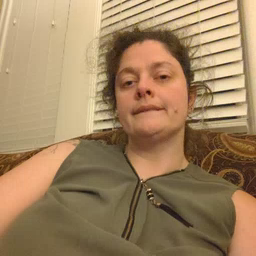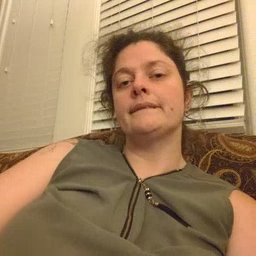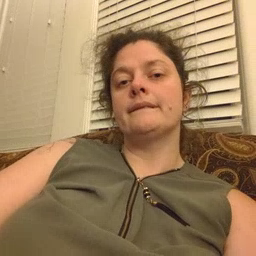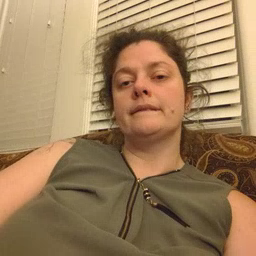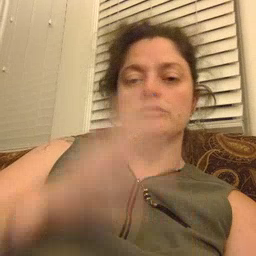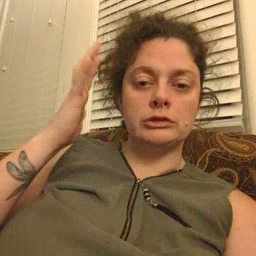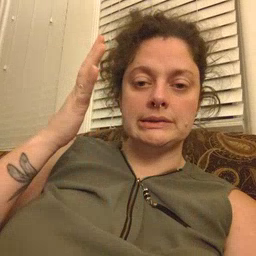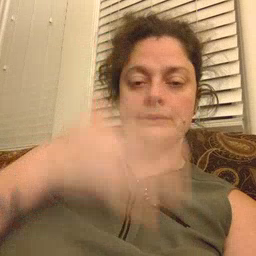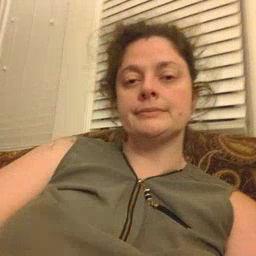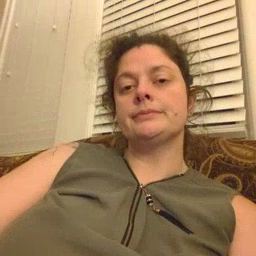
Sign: tree